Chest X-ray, PA view. Patient: 48 years old, sex F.
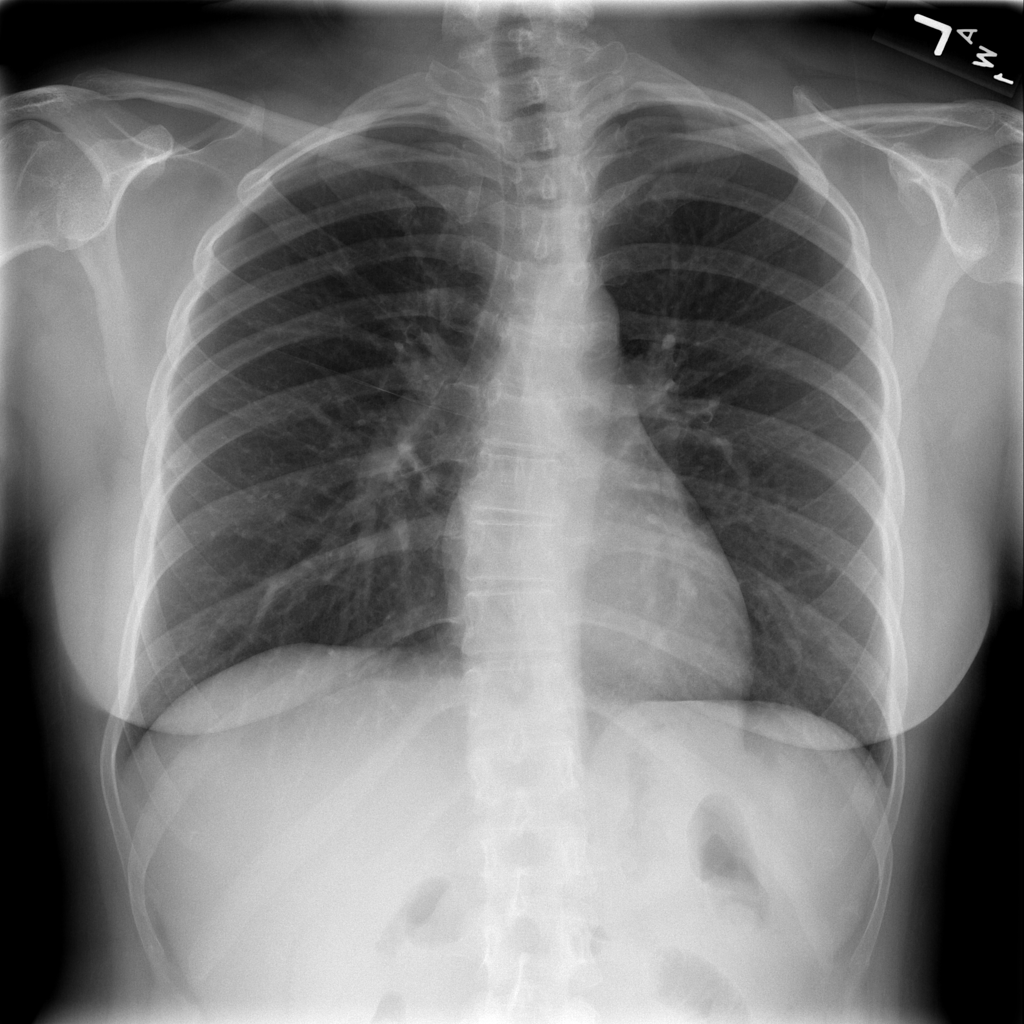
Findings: Infiltration